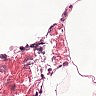
Metastatic tissue present: no